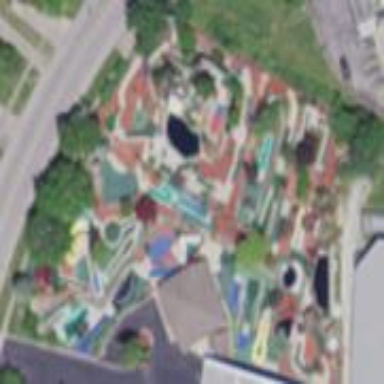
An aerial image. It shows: Miniature golf course.